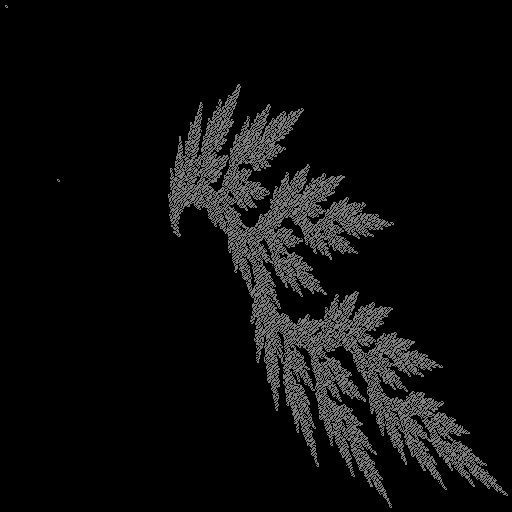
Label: cedarleaf